Question: I have jqgrid with 4 columns each with checkboxes format, I need to get All the checkboxes values selected and unselected values based on Column Names.Is it possible?
Updated : Grid Image
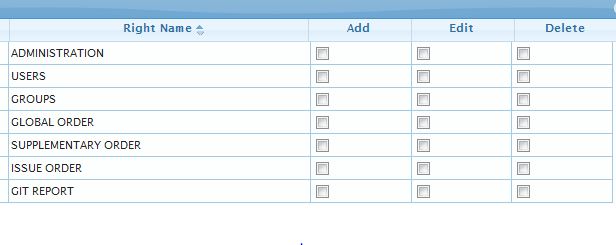
Answer: <URL> shows how to add custom button in the column header of jqGrid. In the 'click' event handler you can enumerate all rows of the grid and set the column contain to 'true' or ''1'' depend on the way how you defined the column. In the way you can implement your requirements.